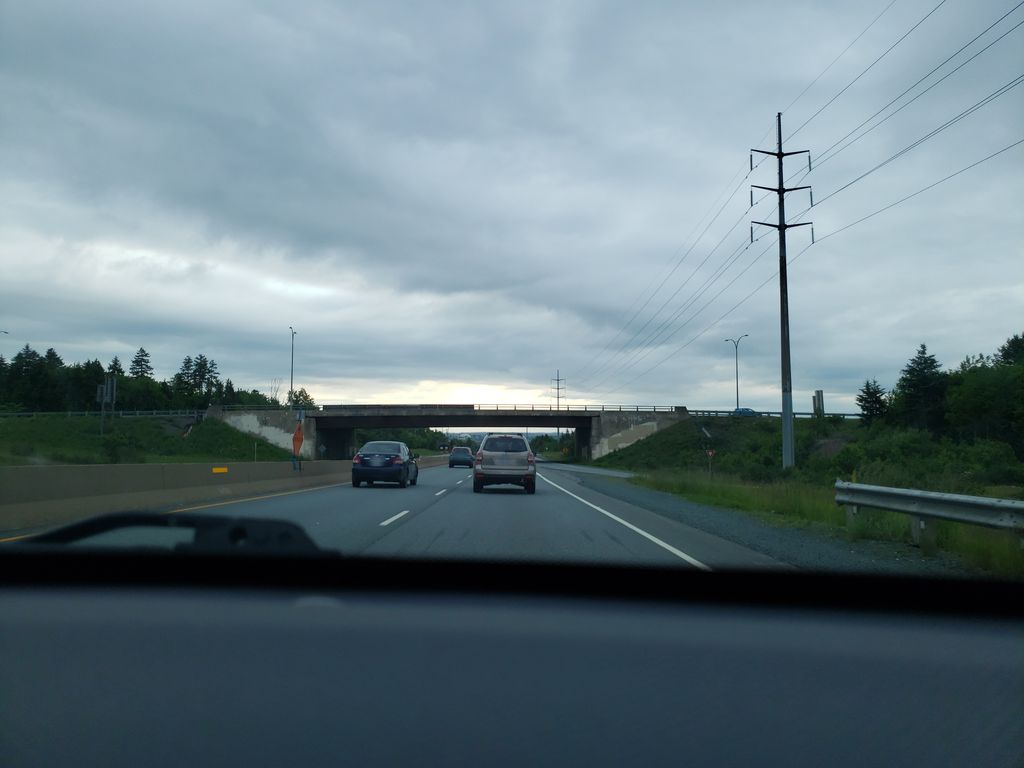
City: halifax